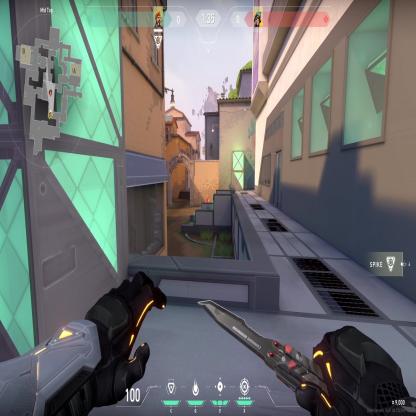
Label: enemy